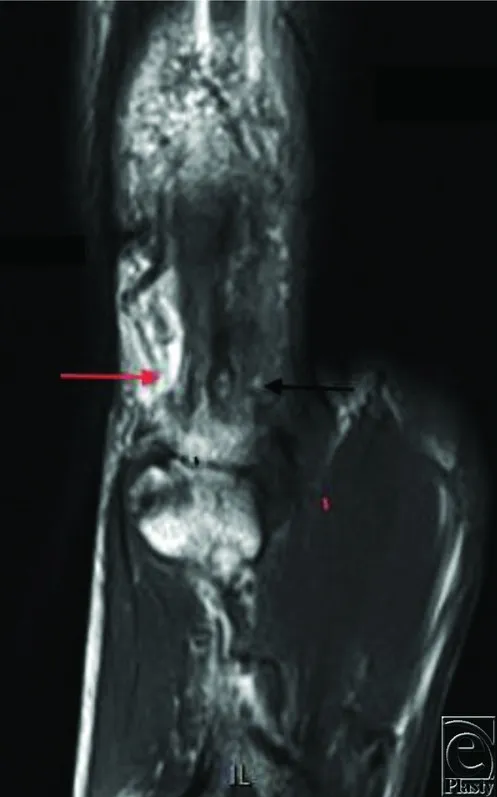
Magnetic resonance imaging of the left thumb. STIR images showing hypointensity of the ulnar digital vessel (black arrow). Note the hyperintense signal of the patent radial digital artery (red arrow). This finding was not considered diagnostic of arterial occlusion.
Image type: radiology (mri)